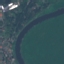
Land use / land cover class: River